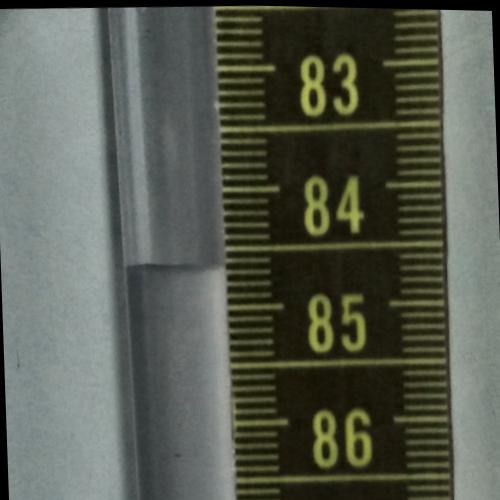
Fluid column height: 84.7 cm